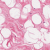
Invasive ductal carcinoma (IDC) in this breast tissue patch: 0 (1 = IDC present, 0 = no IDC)